Field crop: maize
Growth stage: 1
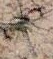
Species: salsola